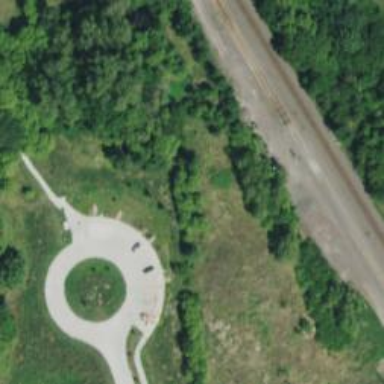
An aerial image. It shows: Historic memorial.